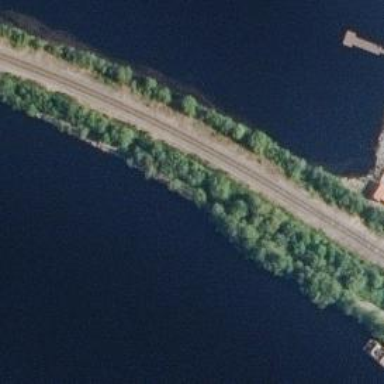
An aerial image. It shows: Railway track classified as B1.